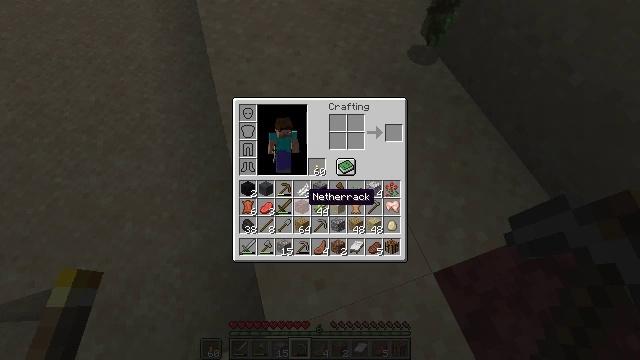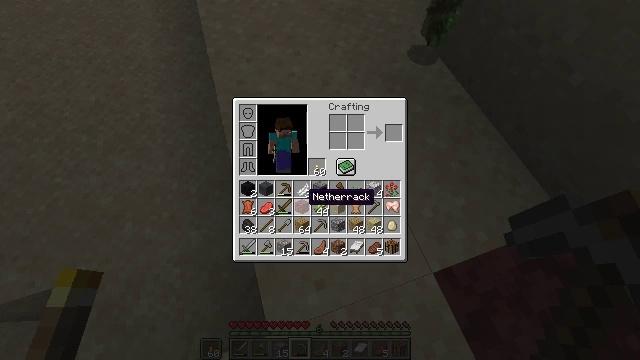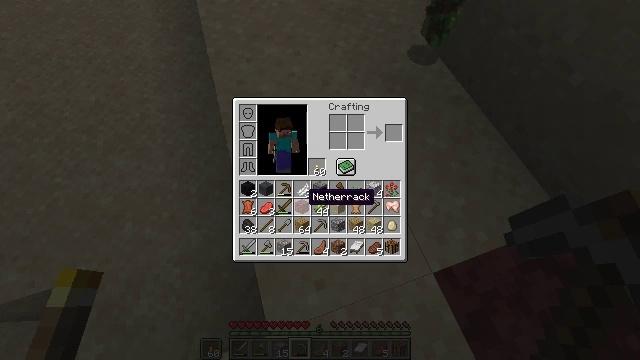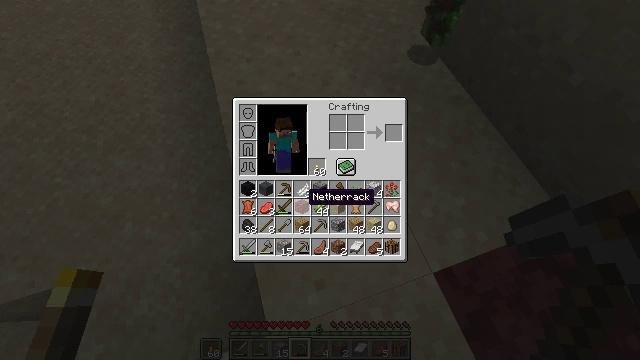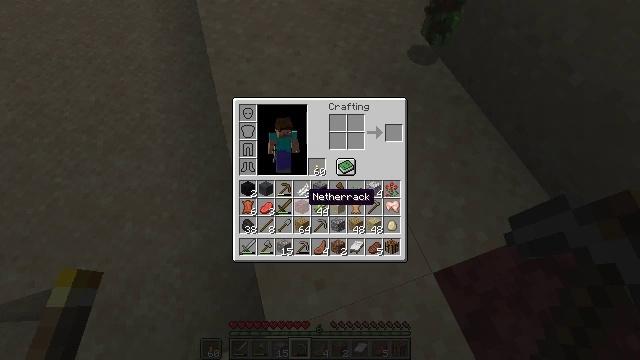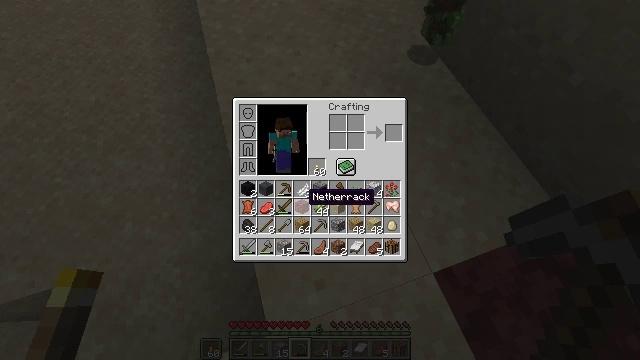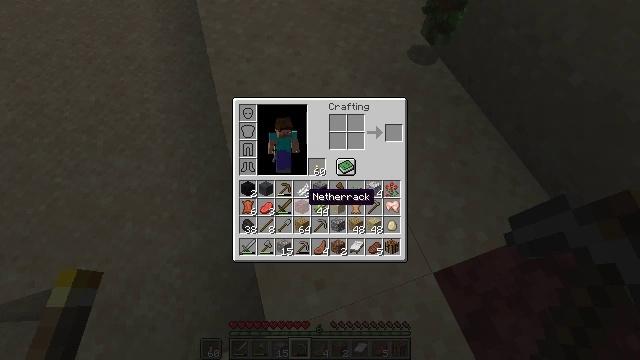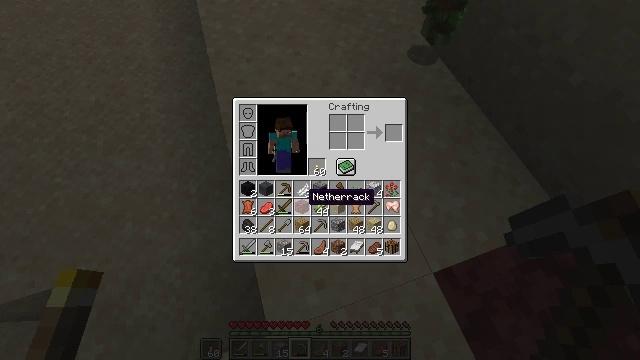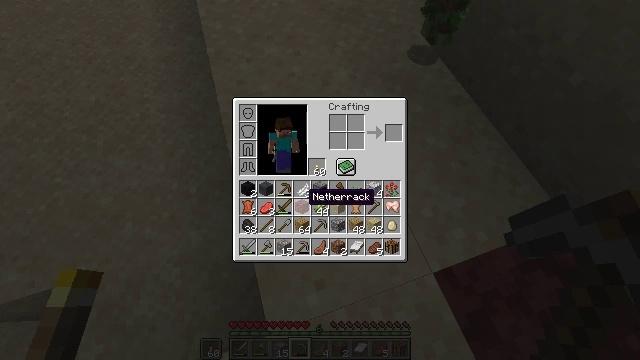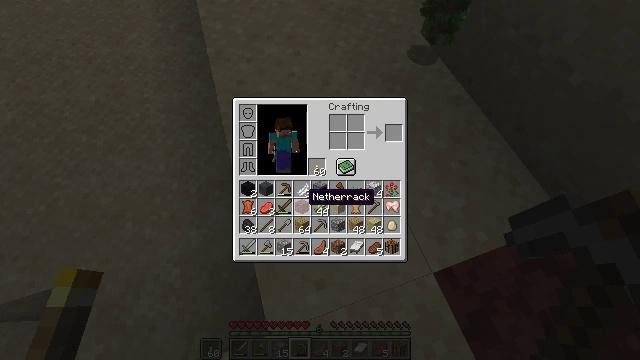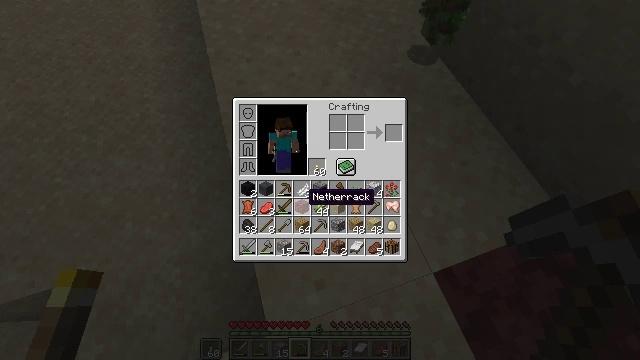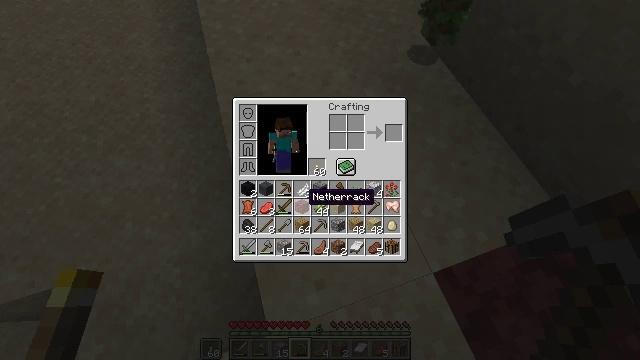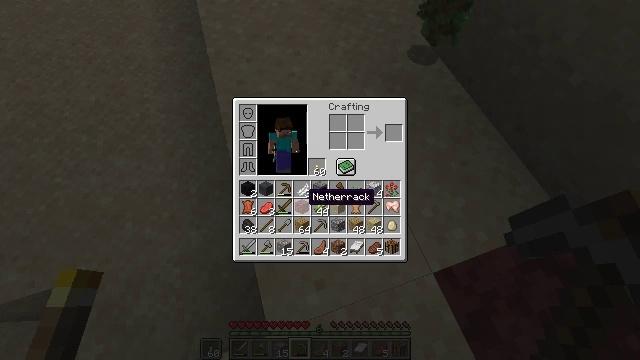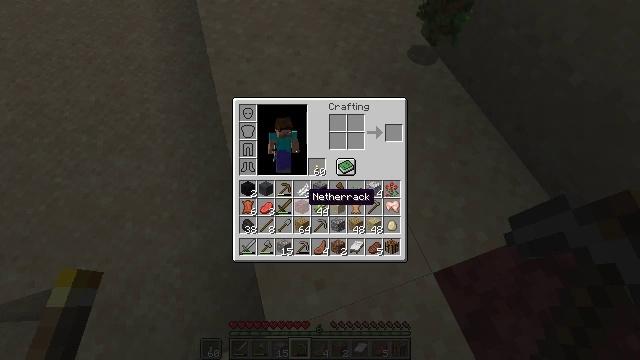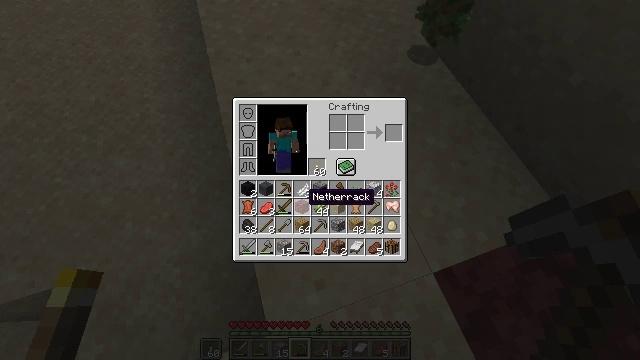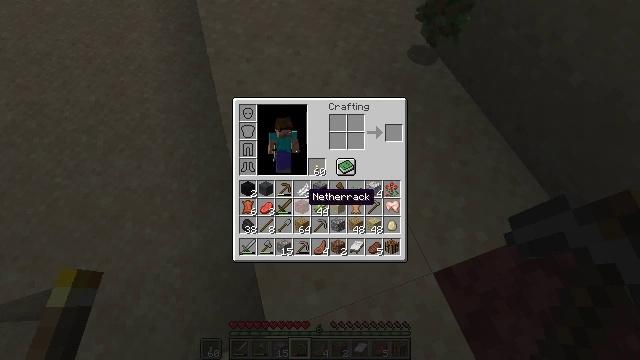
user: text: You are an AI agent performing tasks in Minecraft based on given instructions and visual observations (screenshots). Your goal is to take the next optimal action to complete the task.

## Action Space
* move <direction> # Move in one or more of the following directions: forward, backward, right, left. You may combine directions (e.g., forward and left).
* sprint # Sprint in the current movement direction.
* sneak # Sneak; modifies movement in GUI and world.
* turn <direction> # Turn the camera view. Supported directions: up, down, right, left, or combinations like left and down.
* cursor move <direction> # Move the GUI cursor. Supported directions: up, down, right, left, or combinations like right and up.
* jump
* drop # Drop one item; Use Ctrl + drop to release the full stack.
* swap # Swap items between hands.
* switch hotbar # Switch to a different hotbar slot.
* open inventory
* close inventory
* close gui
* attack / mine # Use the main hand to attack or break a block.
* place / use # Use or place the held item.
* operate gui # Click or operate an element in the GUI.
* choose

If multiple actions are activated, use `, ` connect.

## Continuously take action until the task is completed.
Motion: motion action
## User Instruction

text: Attack the netherrack to gather it.
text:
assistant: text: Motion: no_op
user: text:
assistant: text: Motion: no_op
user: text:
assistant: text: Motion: no_op
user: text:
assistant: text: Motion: no_op
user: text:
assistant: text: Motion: no_op
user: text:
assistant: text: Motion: no_op
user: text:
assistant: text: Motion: no_op
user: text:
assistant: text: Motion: no_op
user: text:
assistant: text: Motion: no_op
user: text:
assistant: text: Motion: no_op
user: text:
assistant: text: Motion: no_op
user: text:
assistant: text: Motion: no_op
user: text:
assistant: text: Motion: no_op
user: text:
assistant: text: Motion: no_op
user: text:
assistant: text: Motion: no_op
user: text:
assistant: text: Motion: no_op
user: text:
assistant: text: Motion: no_op
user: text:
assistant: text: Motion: no_op
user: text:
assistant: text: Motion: no_op
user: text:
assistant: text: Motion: no_op
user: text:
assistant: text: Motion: no_op
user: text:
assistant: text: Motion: no_op
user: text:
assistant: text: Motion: no_op
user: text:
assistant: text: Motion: no_op
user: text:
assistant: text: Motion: no_op
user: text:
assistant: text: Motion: no_op
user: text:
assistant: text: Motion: no_op
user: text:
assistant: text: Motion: no_op
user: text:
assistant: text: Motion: no_op
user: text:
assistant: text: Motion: no_op